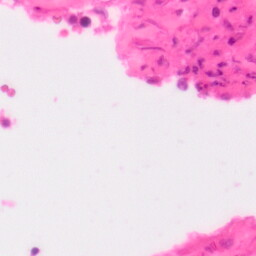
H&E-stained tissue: Colon